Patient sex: M
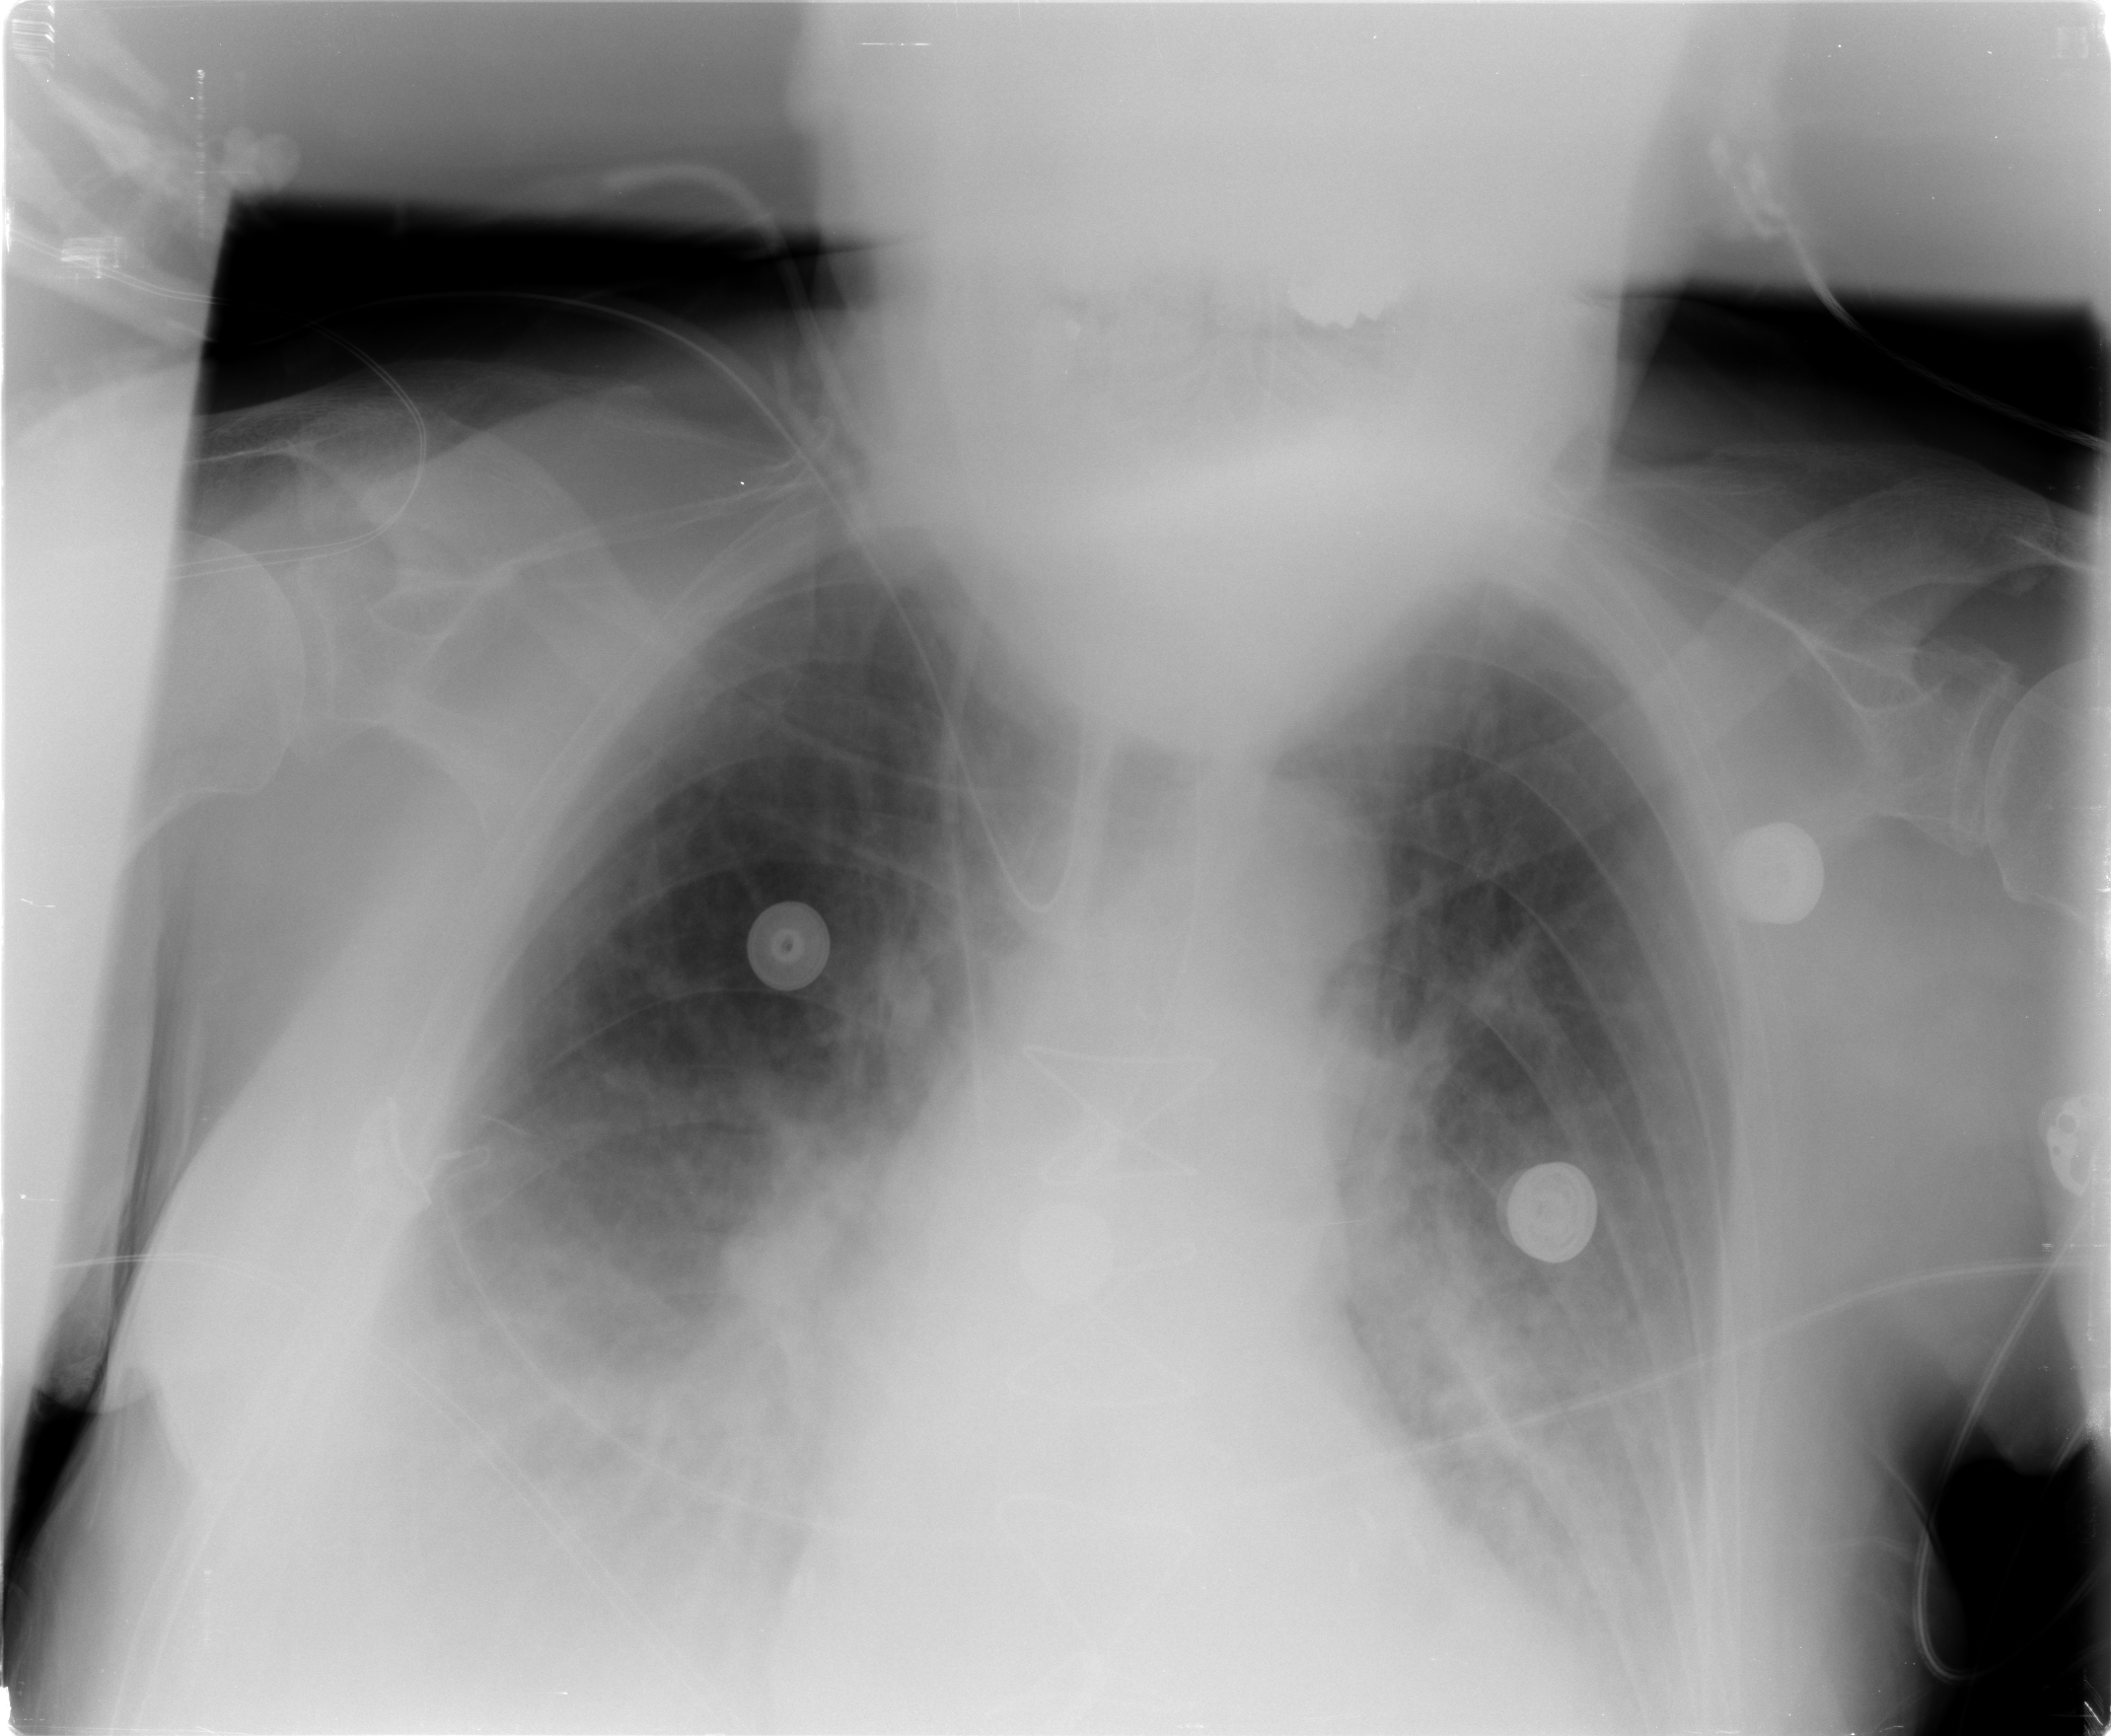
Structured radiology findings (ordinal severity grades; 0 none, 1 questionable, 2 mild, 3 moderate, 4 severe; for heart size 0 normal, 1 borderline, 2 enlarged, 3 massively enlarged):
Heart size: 2
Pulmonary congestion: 2
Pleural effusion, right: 3
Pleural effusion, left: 2
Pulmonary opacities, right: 2
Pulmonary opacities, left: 2
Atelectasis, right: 2
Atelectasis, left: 2